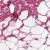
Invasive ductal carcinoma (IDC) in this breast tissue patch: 0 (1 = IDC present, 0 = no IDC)